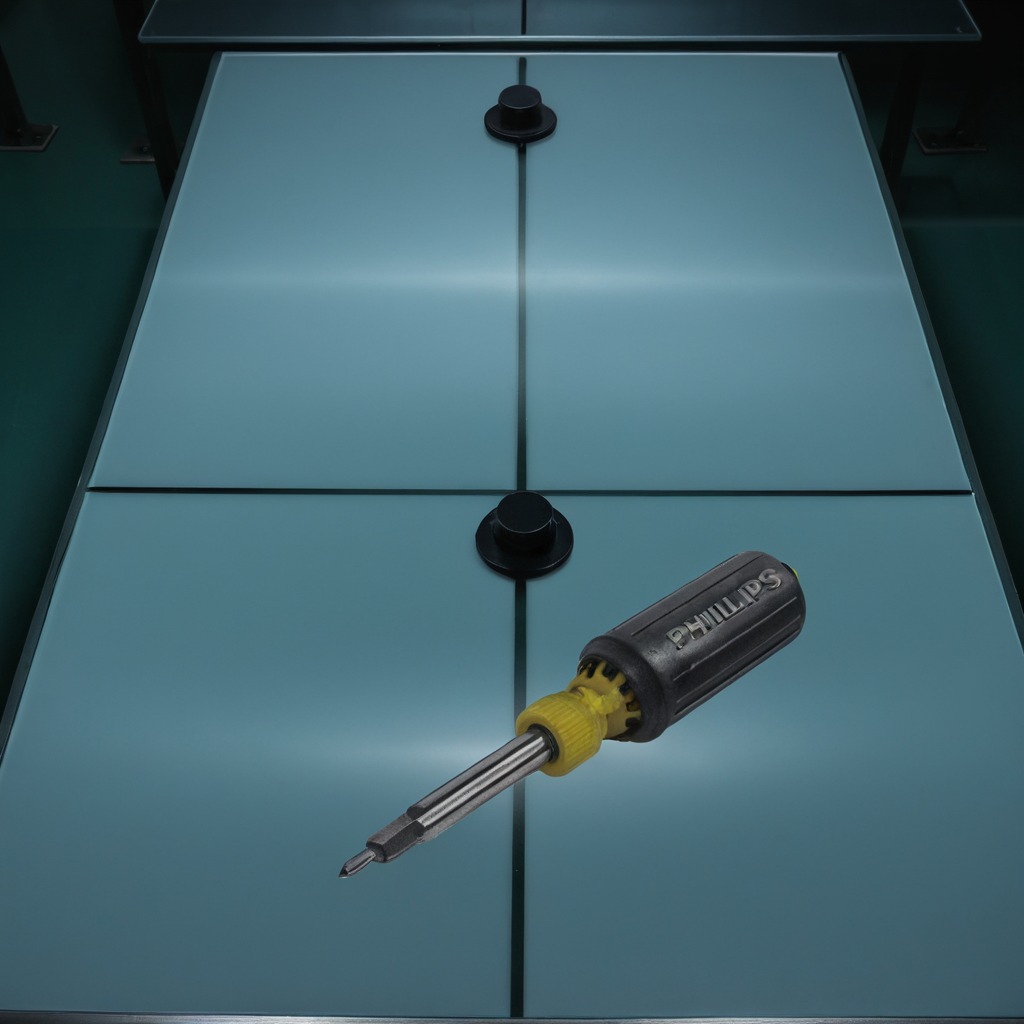
A screwdriver lies on the clean empty table in a railway signal maintenance room.